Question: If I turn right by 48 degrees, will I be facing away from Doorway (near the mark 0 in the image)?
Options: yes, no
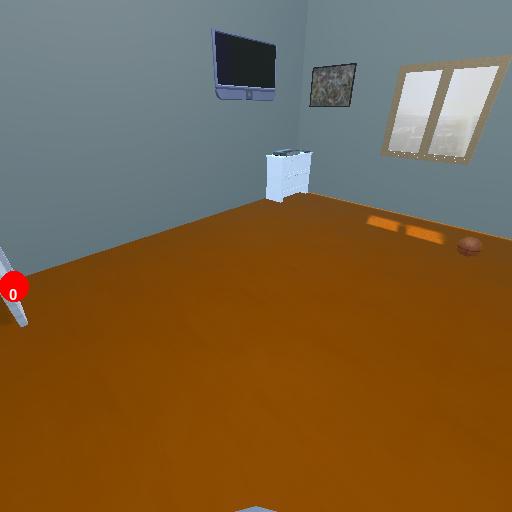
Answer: yes